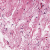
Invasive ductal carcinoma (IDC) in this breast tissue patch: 0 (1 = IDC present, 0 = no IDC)